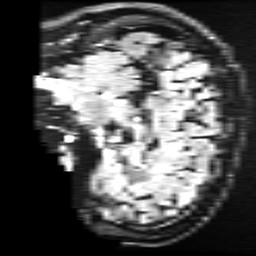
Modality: FLAIR
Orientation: sagittal
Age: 30
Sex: male
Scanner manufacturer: ge
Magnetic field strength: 3 T
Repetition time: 11 s
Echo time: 0.1497 s